Current action and preconditions to check: trajectory_clear

Your task: For each precondition in the list above, predict whether it will hold at this action.

Consider the current scene as observed from the mobile robot's camera, and analyze the predicted future states of all dynamic agents (e.g., people, animals, vehicles, or any moving entities) within the NEXT SECOND.

IMPORTANT: Only answer "very likely" if you are absolutely certain—based on strong, clear evidence—that a dynamic agent will violate the precondition in the predicted future state. Do NOT answer "very likely" for unlikely, ambiguous, or low-probability risks.

Ask yourself for each precondition: Is there a high probability, with clear and convincing evidence, that the predicted future states of any dynamic agent will interfere with the predicted future state of the currently executing action within the NEXT SECOND, causing that precondition to fail?

Assess the risk level based on these predictions. Use "likely" or "very likely" if motions create a clear risk of interference.

Use "neutral" or "improbable" if agents are nearby but their predicted paths are clearly diverging or non-conflicting.

Failure Risk Categories: "very improbable", "improbable", "neutral", "likely", "very likely"

Answer Format: Output ONLY the probability_of_failure value from these categories: "very improbable", "improbable", "neutral", "likely", "very likely"

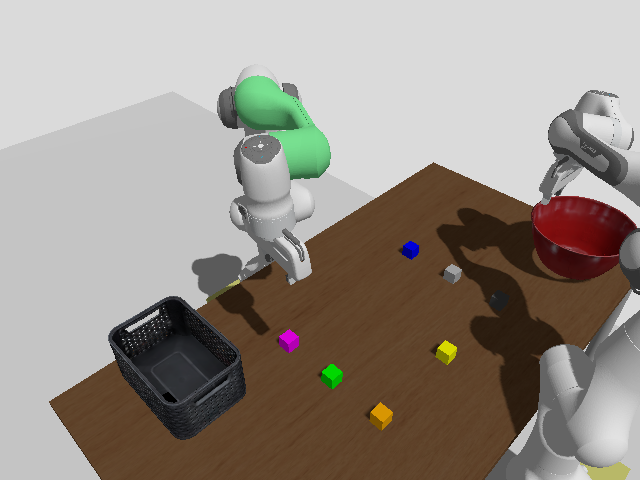

Answer: very improbable